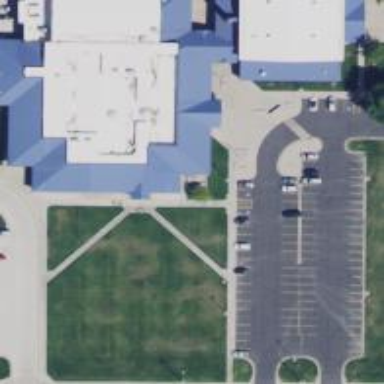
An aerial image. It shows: School building.